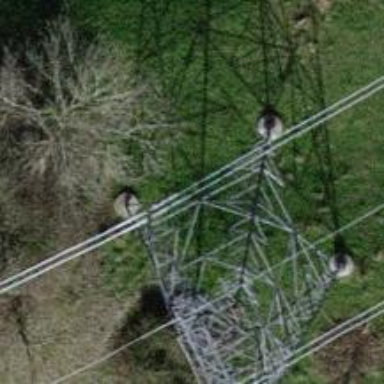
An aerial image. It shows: Three cables of power line.